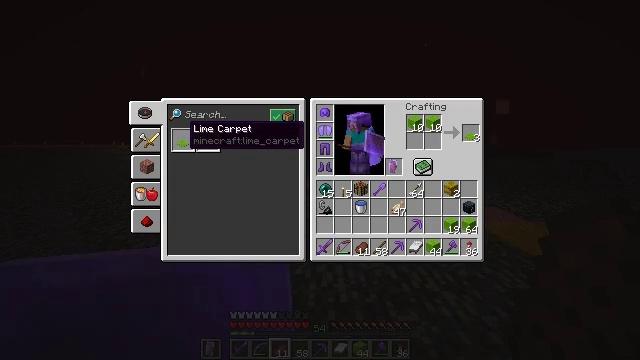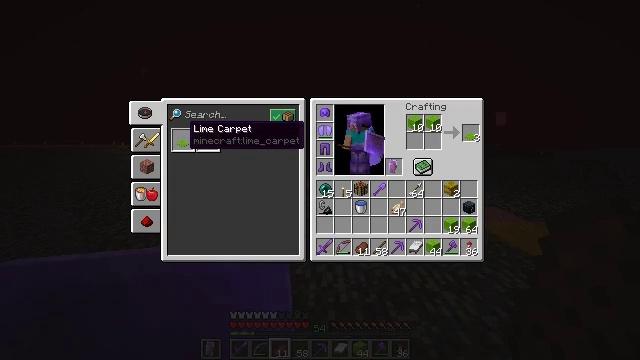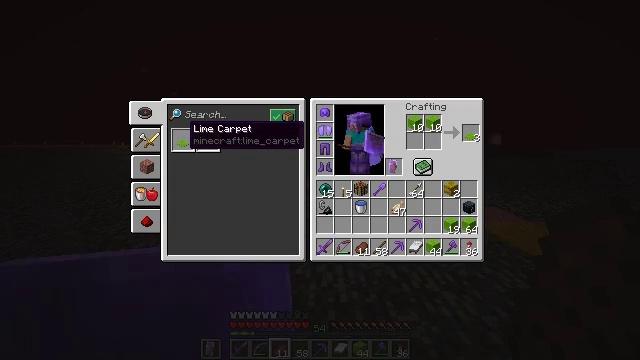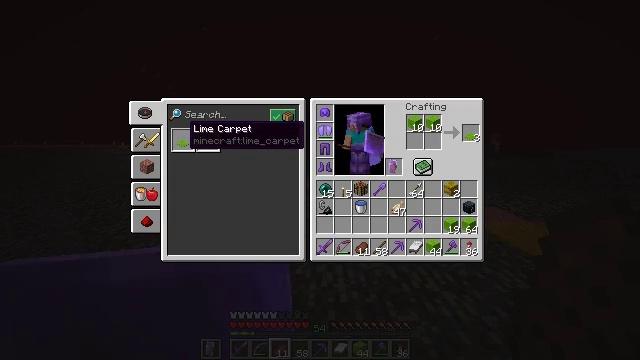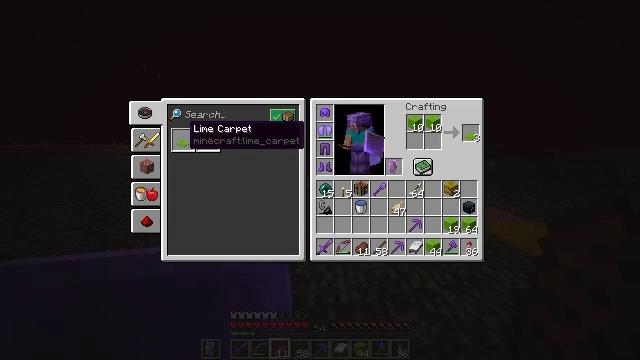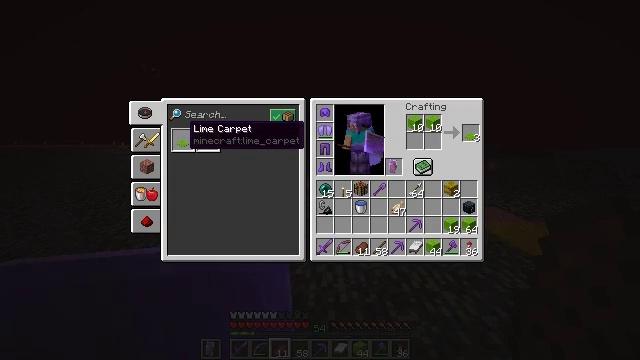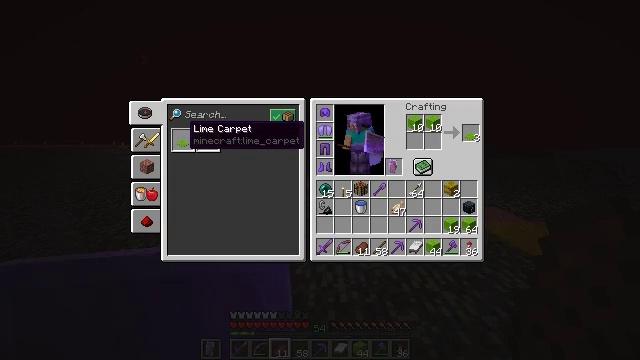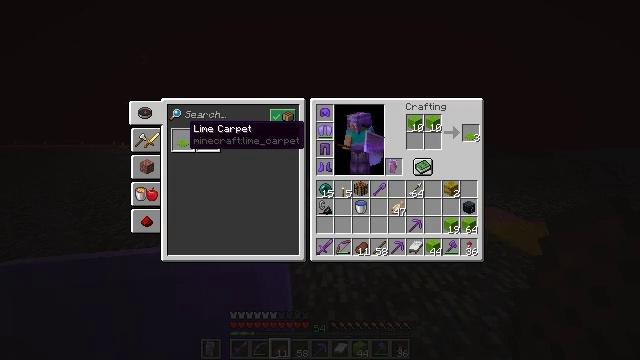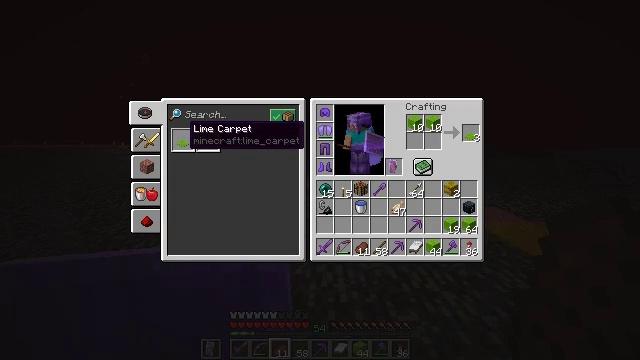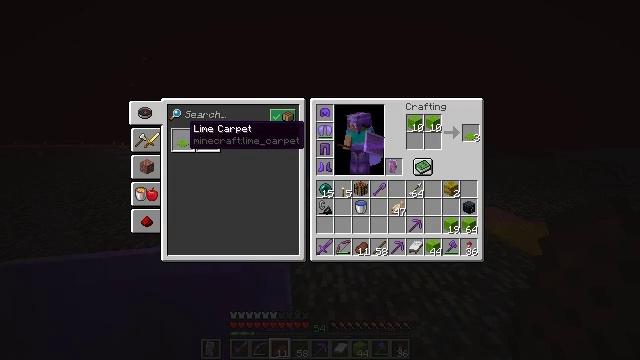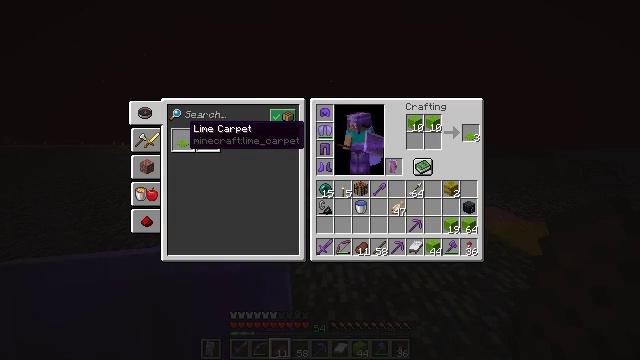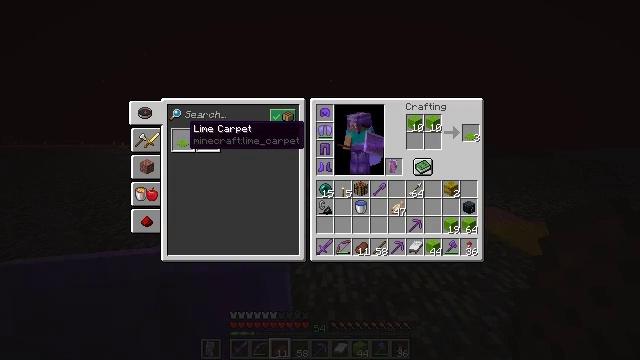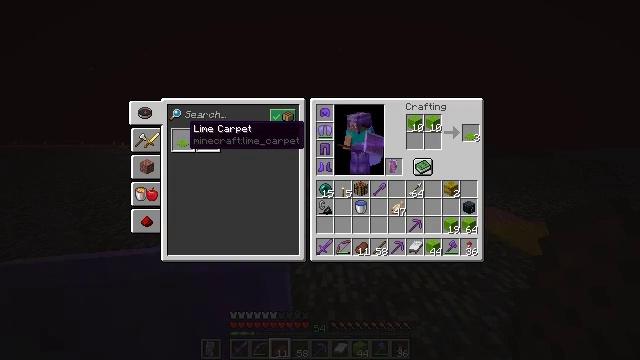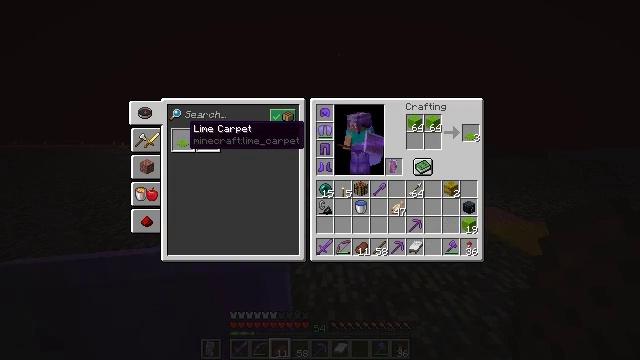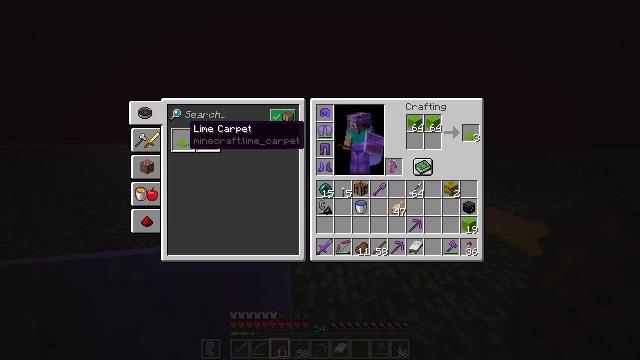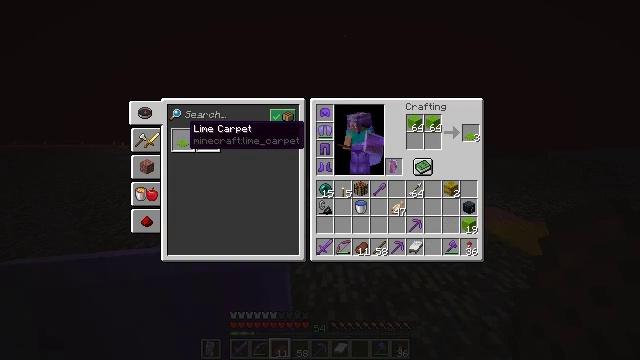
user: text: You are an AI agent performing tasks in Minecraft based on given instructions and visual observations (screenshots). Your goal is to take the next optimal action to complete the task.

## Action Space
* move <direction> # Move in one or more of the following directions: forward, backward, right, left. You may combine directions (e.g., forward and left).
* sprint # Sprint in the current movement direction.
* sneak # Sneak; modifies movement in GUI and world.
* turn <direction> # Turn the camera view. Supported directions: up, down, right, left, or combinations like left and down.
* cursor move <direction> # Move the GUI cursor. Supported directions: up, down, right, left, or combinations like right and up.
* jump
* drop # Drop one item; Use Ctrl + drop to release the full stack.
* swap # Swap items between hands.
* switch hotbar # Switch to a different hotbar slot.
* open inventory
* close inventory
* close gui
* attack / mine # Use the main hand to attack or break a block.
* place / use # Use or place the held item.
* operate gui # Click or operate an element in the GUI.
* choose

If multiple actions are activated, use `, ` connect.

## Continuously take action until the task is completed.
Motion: motion action
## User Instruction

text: Make a lime carpet using lime wool.
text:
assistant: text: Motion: no_op
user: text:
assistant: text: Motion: no_op
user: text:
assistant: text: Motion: no_op
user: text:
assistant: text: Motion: no_op
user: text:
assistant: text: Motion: sneak
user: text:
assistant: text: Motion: sneak
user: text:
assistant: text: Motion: sneak, attack / mine
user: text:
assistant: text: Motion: sneak, attack / mine
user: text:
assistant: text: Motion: sneak, attack / mine
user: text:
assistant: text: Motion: sneak
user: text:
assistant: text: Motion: sneak
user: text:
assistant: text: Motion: sneak
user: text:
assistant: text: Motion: sneak
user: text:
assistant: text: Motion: sneak
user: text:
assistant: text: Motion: sneak
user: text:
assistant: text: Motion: sneak
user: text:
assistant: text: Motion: sneak
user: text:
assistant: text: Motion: sneak
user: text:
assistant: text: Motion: sneak
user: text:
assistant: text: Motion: sneak, turn right
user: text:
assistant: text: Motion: sneak, turn right
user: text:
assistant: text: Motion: sneak, turn right
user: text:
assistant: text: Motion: sneak, turn right
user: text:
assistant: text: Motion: sneak
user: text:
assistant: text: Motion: sneak
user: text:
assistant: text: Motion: sneak
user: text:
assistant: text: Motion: sneak
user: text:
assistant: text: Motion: sneak
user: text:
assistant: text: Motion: sneak
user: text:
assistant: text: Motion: sneak